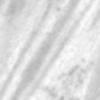
Label: change